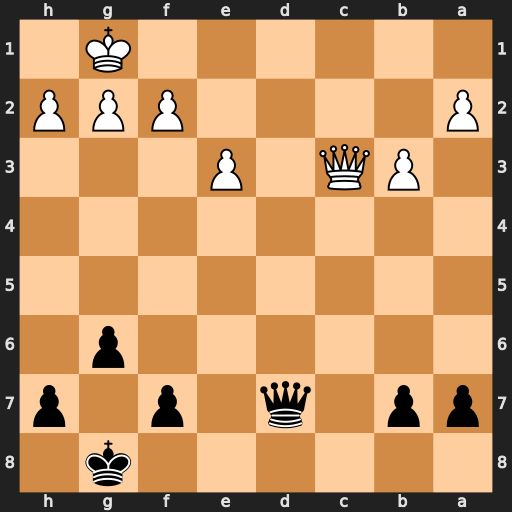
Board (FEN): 6k1/pp1q1p1p/6p1/8/8/1PQ1P3/P4PPP/6K1
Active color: b
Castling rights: -
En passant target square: -
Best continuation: Qd1+ Qe1 Qxe1#